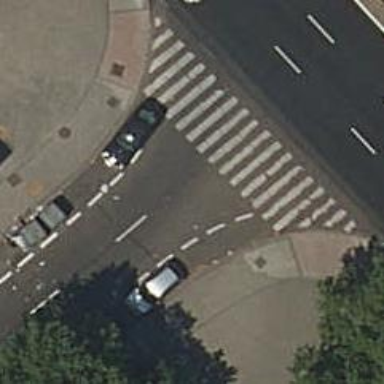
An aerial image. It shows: Marked crossing on the road.